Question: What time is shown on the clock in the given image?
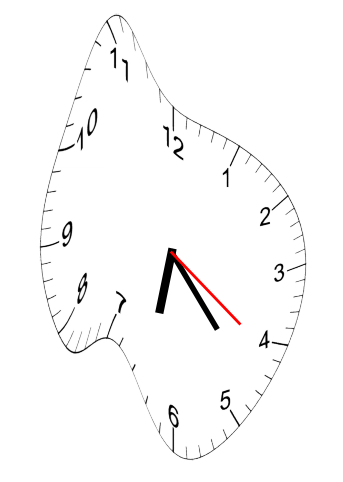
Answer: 06:23:21